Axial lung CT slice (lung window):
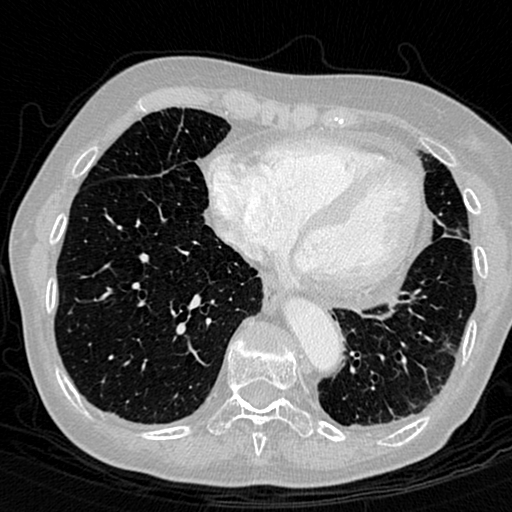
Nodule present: no